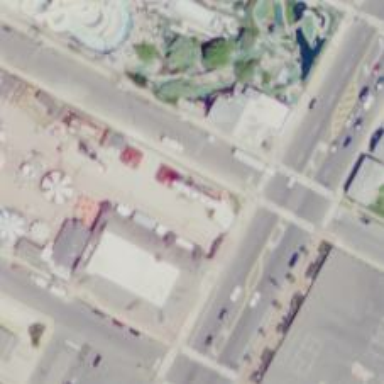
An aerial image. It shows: Popular tourist attraction featuring big wheel.